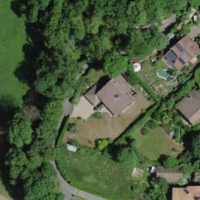
EUNIS habitat code: 54
Species observed at this site:
Orobanche hederae